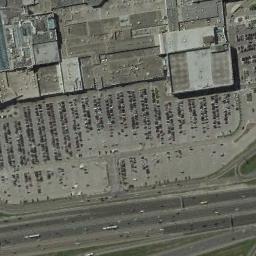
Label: parking_lot